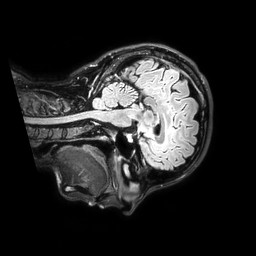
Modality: FLAIR
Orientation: sagittal
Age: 29
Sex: female
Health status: healthy
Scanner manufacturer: philips
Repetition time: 4.8 s
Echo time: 0.2934 s